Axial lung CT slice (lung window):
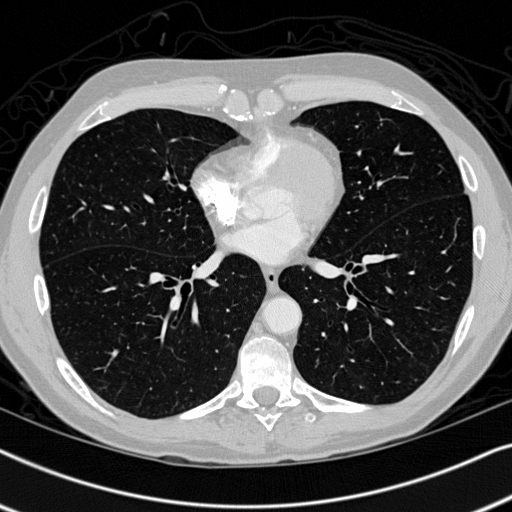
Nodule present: no